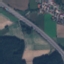
Land use / land cover: Highway